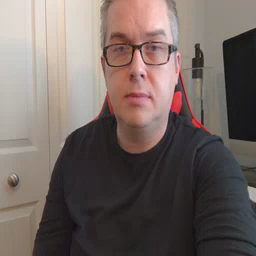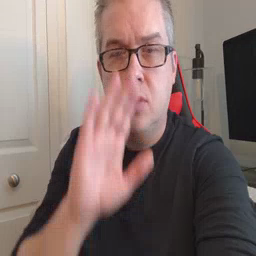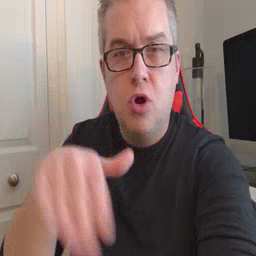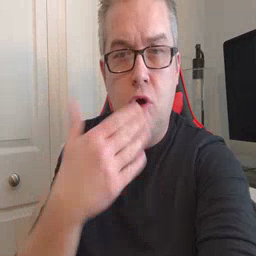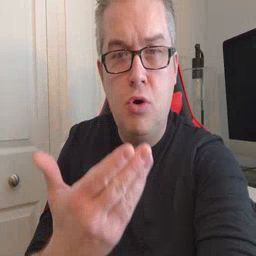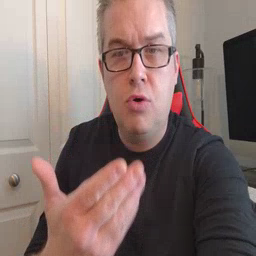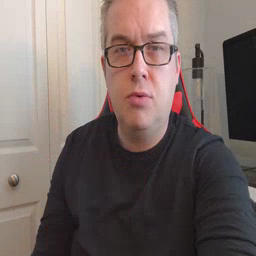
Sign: all